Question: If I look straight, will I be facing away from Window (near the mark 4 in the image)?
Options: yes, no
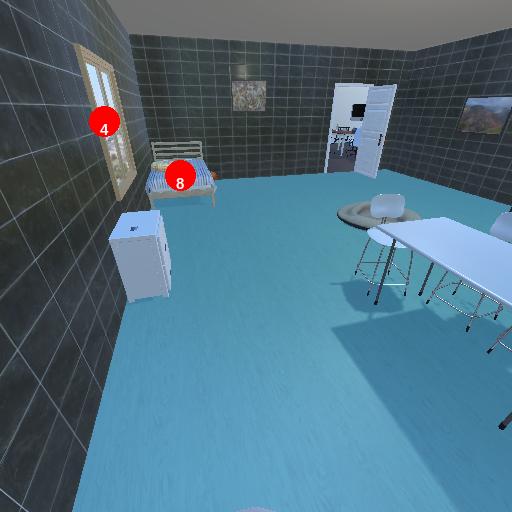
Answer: yes